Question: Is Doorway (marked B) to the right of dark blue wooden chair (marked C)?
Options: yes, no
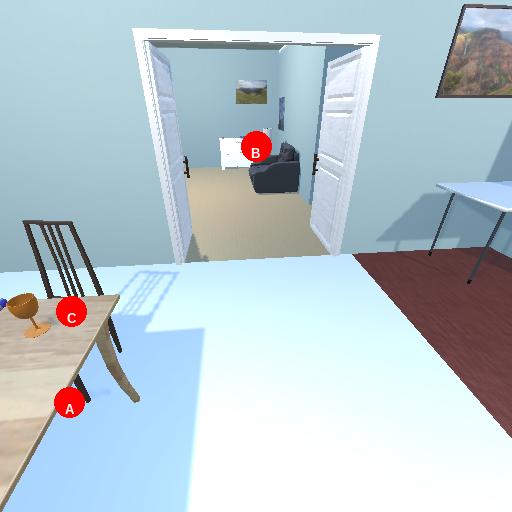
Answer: yes